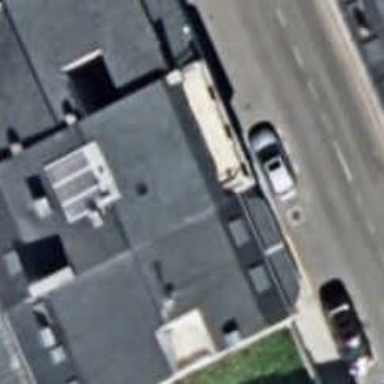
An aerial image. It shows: Car repair shop.